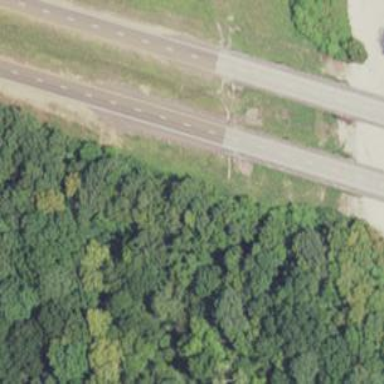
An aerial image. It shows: Trunk highway with expressway features.